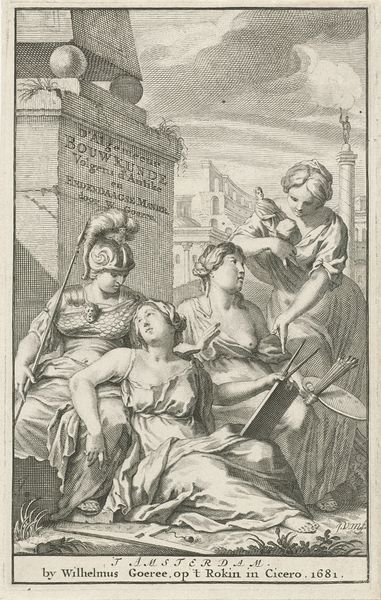
Titel: Minerva als patrones van de kunsten
Künstler: Johannes Willemsz. Munnickhuysen
Standort: Amsterdam
Institution: Rijksmuseum
Schlagwörter: feder, himmel, nackt, wolken, frauen, stadt, brust, frau, kleider, säule, gebäude, gras, malerei, sockel, gewand, skulptur, schrift, bogen, italien, columns, lanze, people, soldier, women, dresses, painting, portrait, inschrift, muse, denkmal, druck, stich, text, helm, allegorie, palette, pinsel, rüstung, classical, greek, nudes, roman, stone, musen, armor, feet, helmet, speer, drawing, kraut, kupferstich, graphic, illustration, athene, pfeil, monument, statue, kriegerin, city, artist, painter, spheres, pen and ink, tugenden, goddesses, cicero, weapons, doll, amsterdam, boobs, memorial, creation, brushes, amazon, breastplate, bare breast, rokin, 1681, freinds, wilhelmus goeree